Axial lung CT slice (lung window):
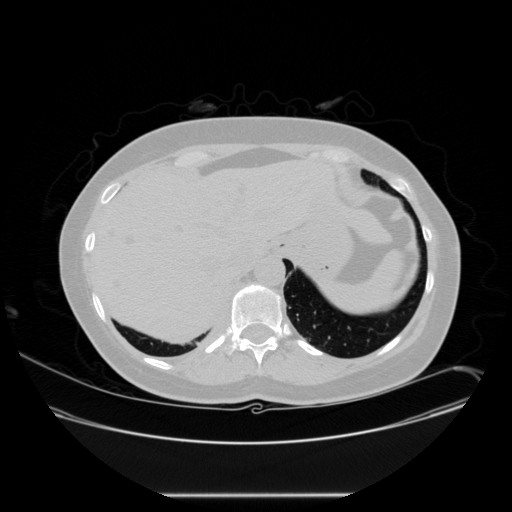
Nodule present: no